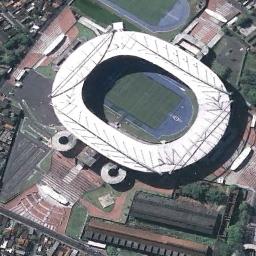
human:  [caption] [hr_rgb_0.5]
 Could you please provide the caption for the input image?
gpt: This oval stadium has dense residential areas on three sides .

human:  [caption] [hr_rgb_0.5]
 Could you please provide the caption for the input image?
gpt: Many buildings of different shapes are beside the stadium .

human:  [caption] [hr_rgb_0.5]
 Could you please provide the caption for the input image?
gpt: The stadium is next to some buildings and trees .

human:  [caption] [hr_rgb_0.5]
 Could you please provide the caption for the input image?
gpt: Oval stadium and residential area across the square .

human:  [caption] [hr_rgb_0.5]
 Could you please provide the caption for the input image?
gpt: There are some buildings and green lawns beside the stadium .